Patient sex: F
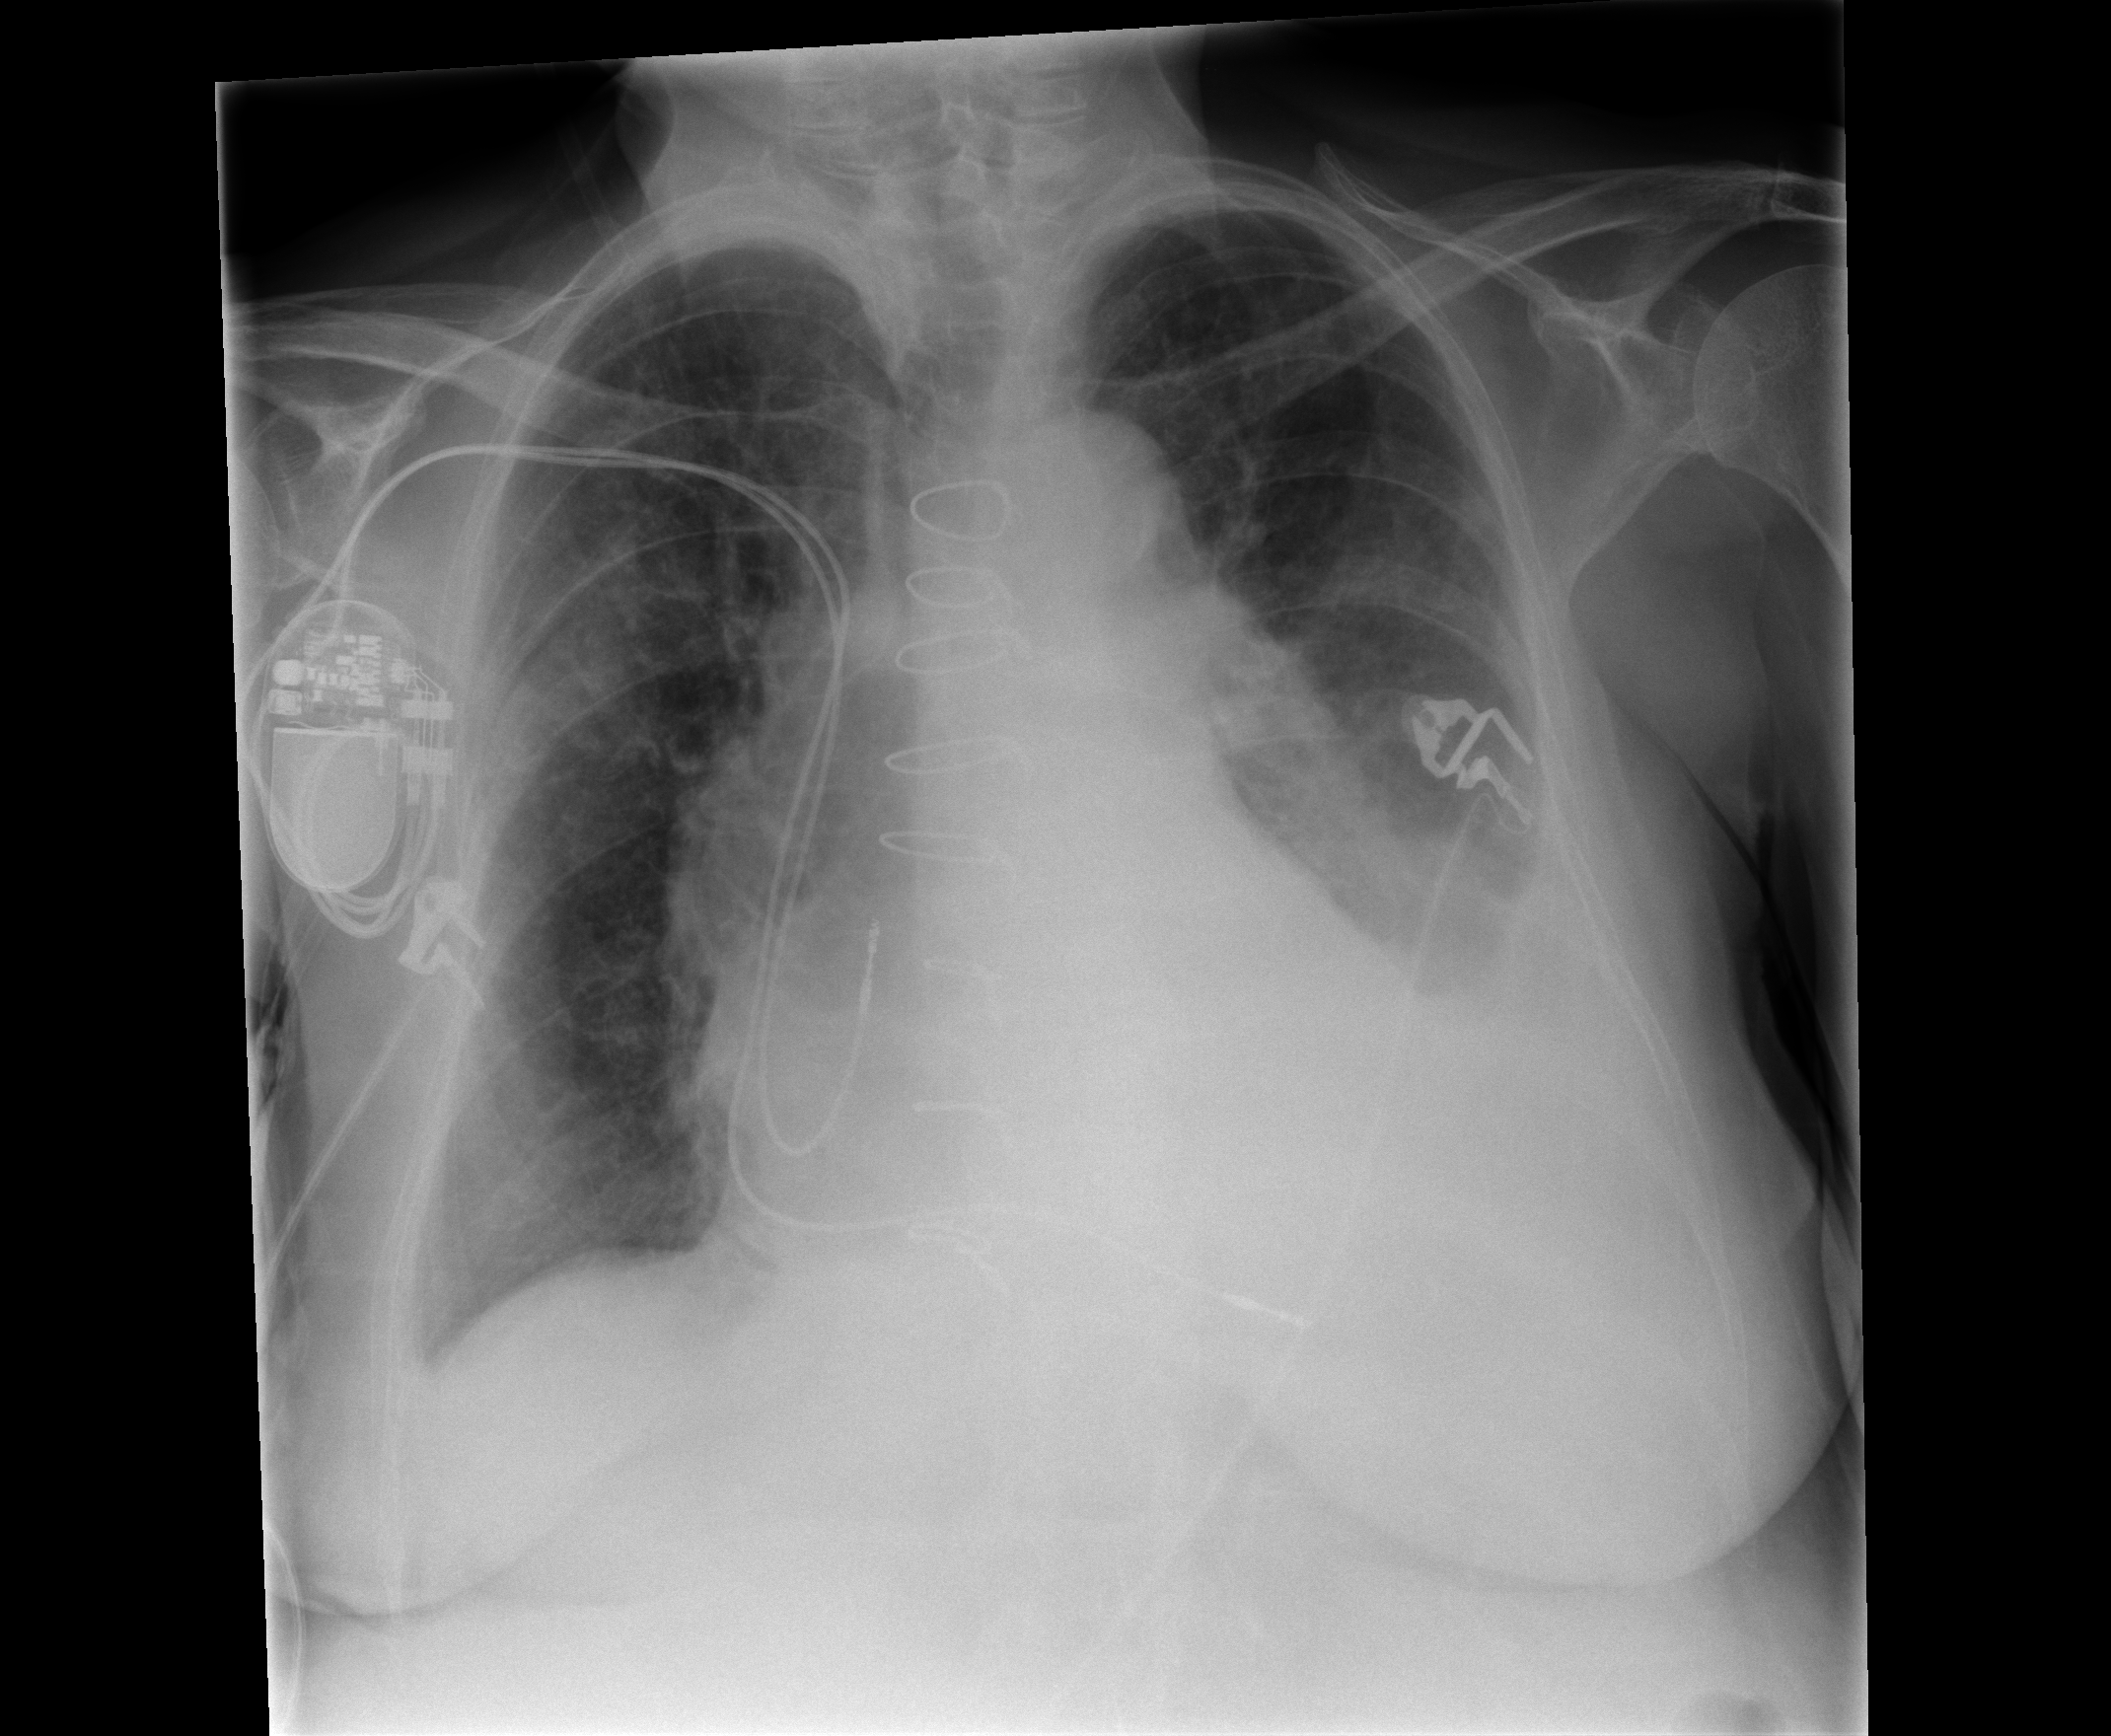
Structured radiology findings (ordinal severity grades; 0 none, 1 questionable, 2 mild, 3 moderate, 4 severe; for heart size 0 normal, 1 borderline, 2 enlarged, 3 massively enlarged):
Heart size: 2
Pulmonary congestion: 2
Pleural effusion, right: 1
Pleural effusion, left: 3
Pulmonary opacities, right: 1
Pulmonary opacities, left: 0
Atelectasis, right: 2
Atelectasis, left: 2